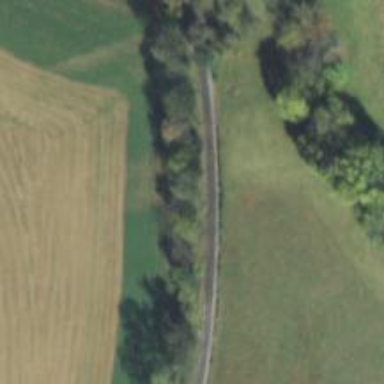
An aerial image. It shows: Preserved railway line with rails.